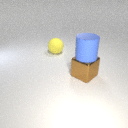
large blue rubber cylinder above large brown metal cube